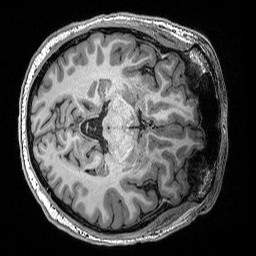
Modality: T1w
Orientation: axial
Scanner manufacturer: siemens
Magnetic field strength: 3 T
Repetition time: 2.53 s
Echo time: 0.0033 s